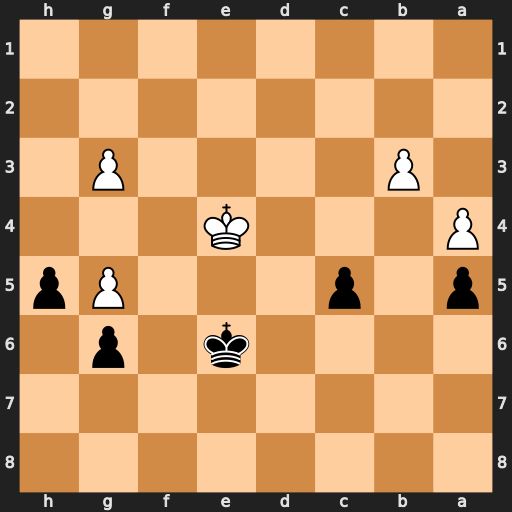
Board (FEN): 8/8/4k1p1/p1p3Pp/P3K3/1P4P1/8/8
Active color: b
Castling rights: -
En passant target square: -
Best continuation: Kd6 Kd3 Kd5 Kc3 Ke4 Kc4 Kf3 Kxc5 Kxg3 b4 axb4